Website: crate-barrel
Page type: gifting
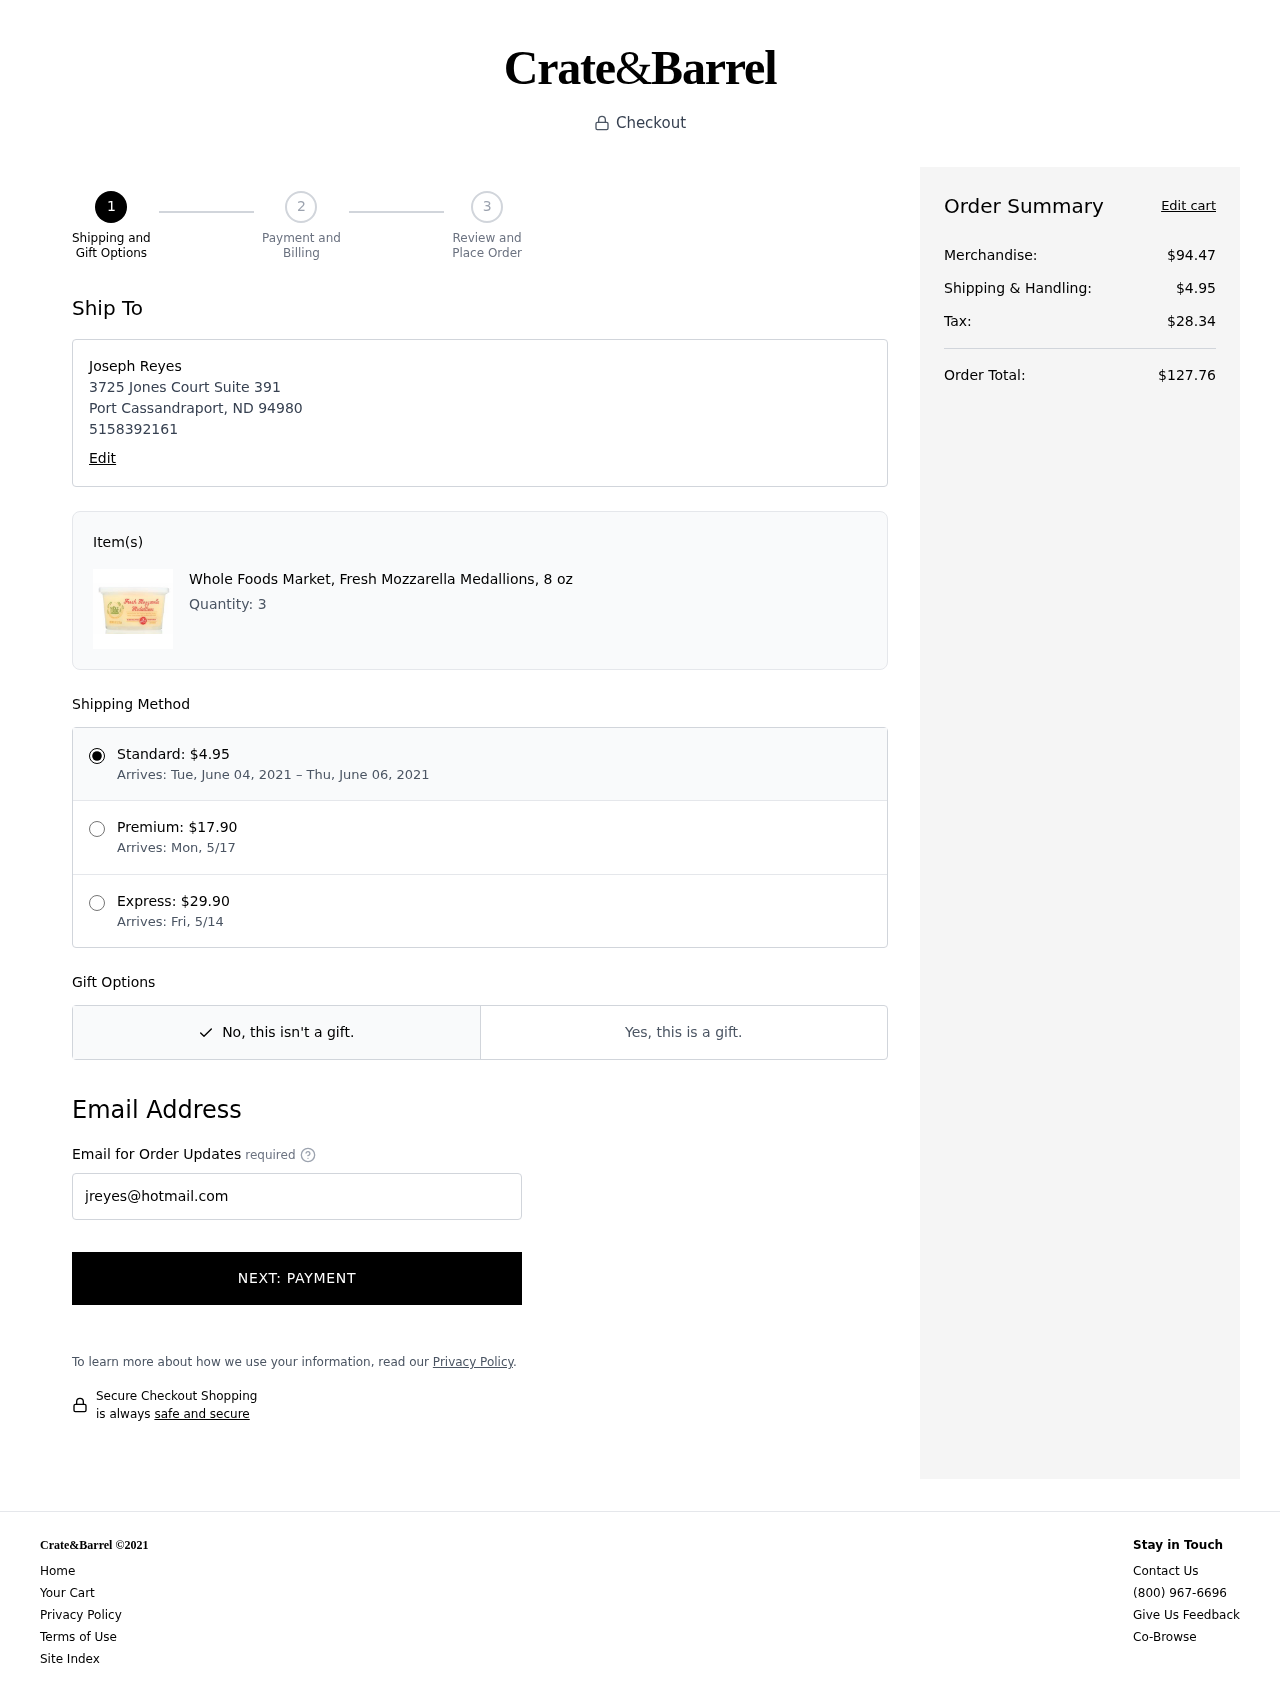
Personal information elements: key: PII_CITY
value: Port Cassandraport
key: PII_FULLNAME
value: Joseph Reyes
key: PII_PHONE
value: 5158392161
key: PII_POSTCODE
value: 94980
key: PII_STATE_ABBR
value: ND
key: PII_STREET
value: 3725 Jones Court Suite 391
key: PII_EMAIL
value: jreyes@hotmail.com
Product elements: key: PRODUCT1_NAME
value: Whole Foods Market, Fresh Mozzarella Medallions, 8 oz
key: PRODUCT1_QUANTITY
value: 3
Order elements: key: ORDER_SHIPPING_DATE
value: June 04, 2021
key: ORDER_DELIVERY_DATE
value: June 06, 2021
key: ORDER_SUBTOTAL
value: $94.47
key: ORDER_SHIPPING_COST
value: $4.95
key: ORDER_TAX
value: $28.34
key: ORDER_TOTAL
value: $127.76